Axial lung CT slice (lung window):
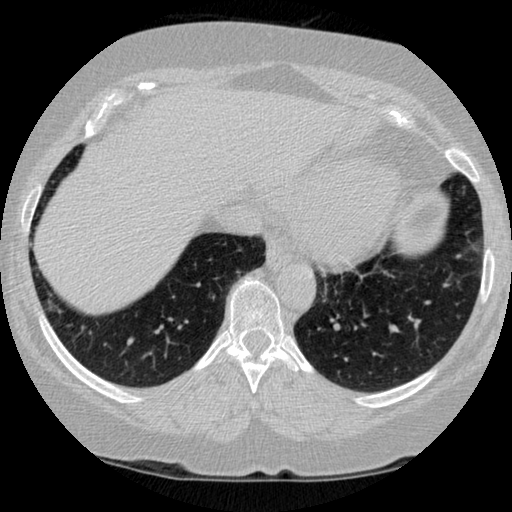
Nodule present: no